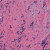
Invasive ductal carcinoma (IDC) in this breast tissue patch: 0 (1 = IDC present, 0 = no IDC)